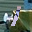
Label: 1